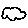
Label: cloud